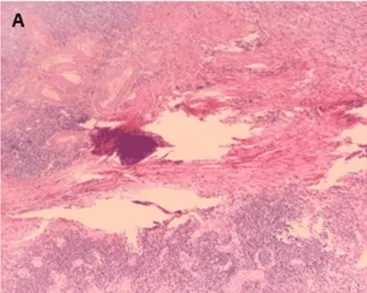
Histological photomicrographs of right colectomy biopsy specimens. (A) Cecal wall photomicrograph showing intramural fissure and transmural inflammation.
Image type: pathology (h&e)